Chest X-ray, AP view. Patient: 31 years old, sex F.
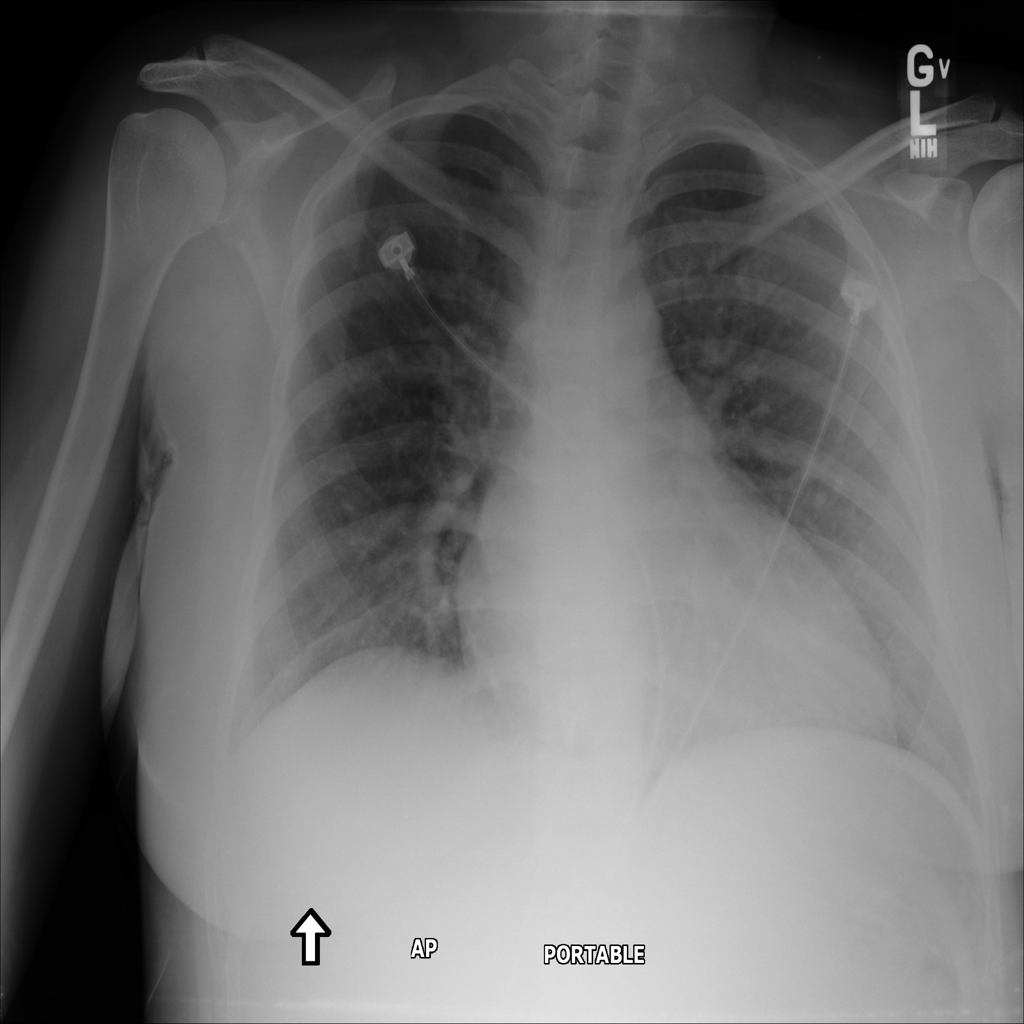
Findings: No Finding